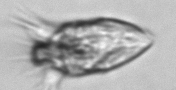
Label: Strombidium_tintinnodes